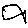
Label: fish